Question: I want to have a button on top of 'ImageView' using my 'xml' file. When I run this code, the button appears to the left hand side of the screen on top of other buttons.
Does anyone have any idea on what to do to have a button on TOP of 'ImageView' but at the bottom of the screen.
So far I have the following:
'''
<?xml version="1.0" encoding="utf-8"?>
<RelativeLayout xmlns:android="http://schemas.android.com/apk/res/android"
......
<ImageView
android:id="@+id/filter_image_view"
android:layout_width="fill_parent"
android:layout_height="fill_parent"
android:layout_toRightOf="@id/filter_linear_layout" />
//this is the button I want to have on top of the ImageView
<Button
android:id="@+id/display_RGB"
android:layout_width="wrap_content"
android:layout_height="wrap_content"
android:layout_weight="1"
android:background="@drawable/button_blue_red_transluscent"
android:text="@string/display_RGB"
android:textColor="@android:color/white" />
</RelativeLayout>
'''
Not too fussy as long as its somewhere at the bottom of the screen but in the center.

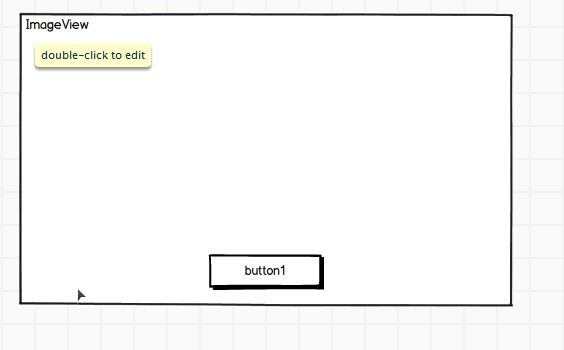
Answer: You can put them in their own RelativeLayout, then you can manipulate the location of the button relative to the ImageView quite easily.
'''
<RelativeLayout xmlns:android="http://schemas.android.com/apk/res/android"
android:layout_width="fill_parent"
android:layout_height="fill_parent"
android:layout_toRightOf="@id/filter_linear_layout" >
<ImageView
android:id="@+id/filter_image_view"
android:layout_width="fill_parent"
android:layout_height="fill_parent"
/>
<Button
android:id="@+id/display_RGB"
android:layout_width="wrap_content"
android:layout_height="wrap_content"
android:background="@drawable/button_blue_red_transluscent"
android:text="@string/display_RGB"
android:textColor="@android:color/white"
android:layout_centerHorizontal="true"
android:layout_below="@id/filter_image_view"
/>
</RelativeLayout>
'''
If this is not what you are looking, you'll need to post a sample image of how it currently looks and how you wants it to look.
Edited the XML layout. If you want the ImageView to center horizontally, add this to ImageView:
'''
android:layout_centerHorizontal="true"
'''
And you'll probably want to add some spacing between ImageView and Button by adding this to Button:
'''
android:layout_marginTop="8dp"
'''